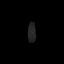
Tissue: prostate
Cell type: B cells
Senescence score: 0.3163
Nuclear area (px): 156
Mean DAPI intensity: 35.788